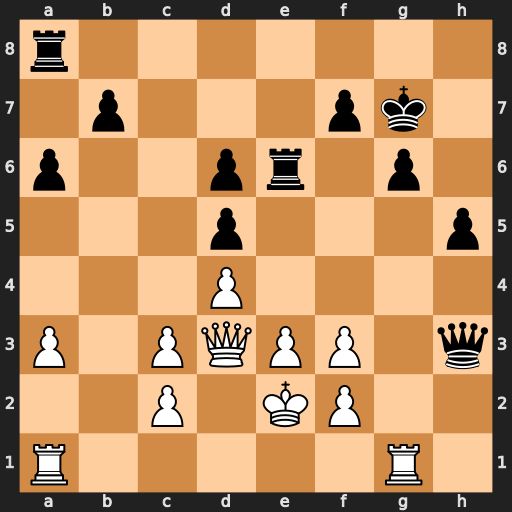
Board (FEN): r7/1p3pk1/p2pr1p1/3p3p/3P4/P1PQPP1q/2P1KP2/R5R1
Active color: w
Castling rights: -
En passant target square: -
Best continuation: Rh1 Qf5 Qxf5